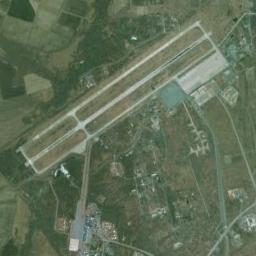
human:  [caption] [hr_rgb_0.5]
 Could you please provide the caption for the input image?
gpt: The airport is surrounded by neat terraces .

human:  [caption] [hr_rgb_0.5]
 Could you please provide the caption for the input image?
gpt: An airport is surrounded by many trees and fields .

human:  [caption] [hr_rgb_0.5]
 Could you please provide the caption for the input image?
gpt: A complex airport with many runways and buildings is surrounded by a residential area and green farmland .

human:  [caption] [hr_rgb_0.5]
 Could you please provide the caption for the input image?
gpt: An airport with some parallel runways and an open area in the vacant lot and some villages beside .

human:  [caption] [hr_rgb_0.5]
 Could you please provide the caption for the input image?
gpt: The airport is surrounded by grass .